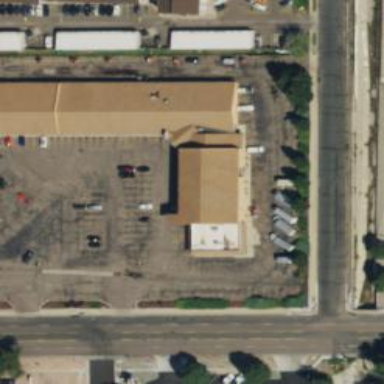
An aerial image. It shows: Pharmacy providing healthcare services.